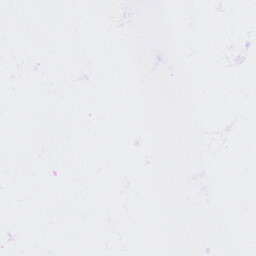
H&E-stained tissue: Cervix